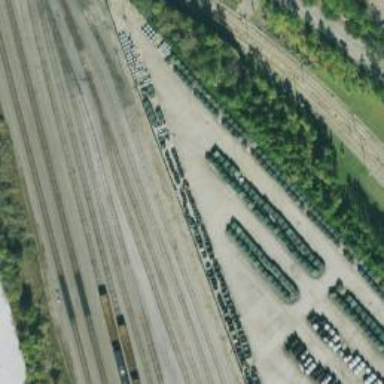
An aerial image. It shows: Railway yard used for servicing trains.